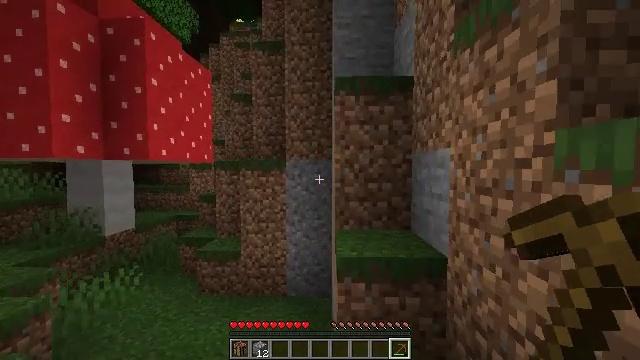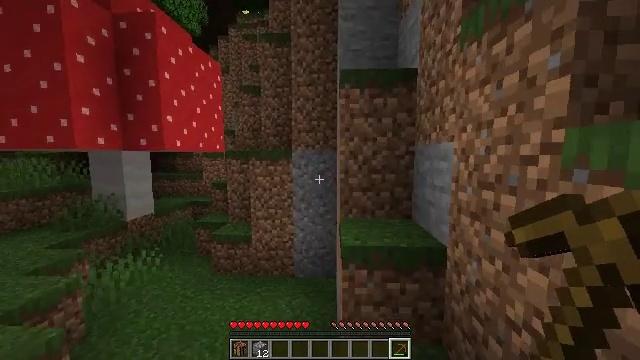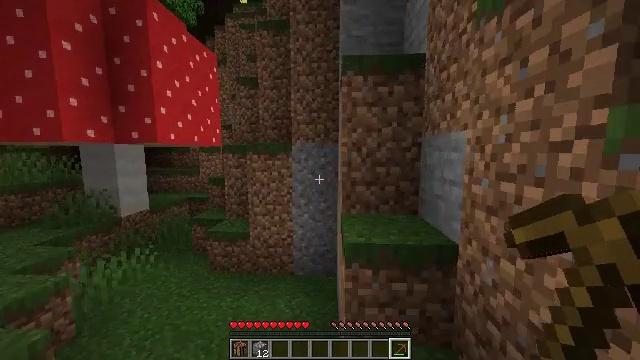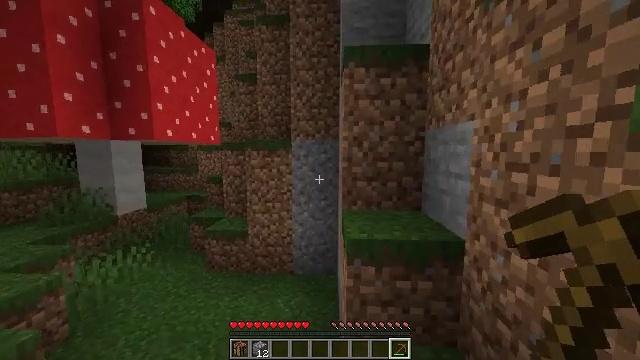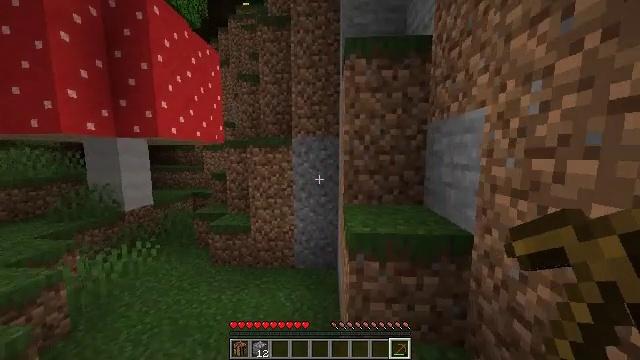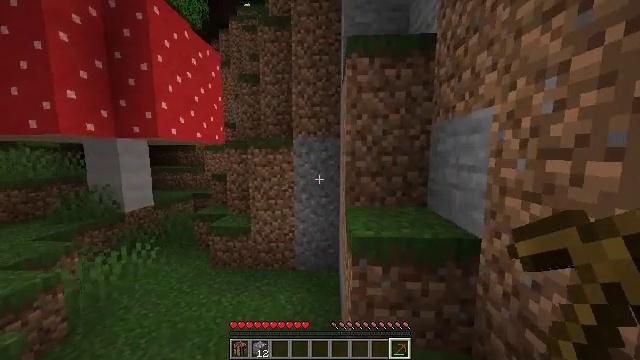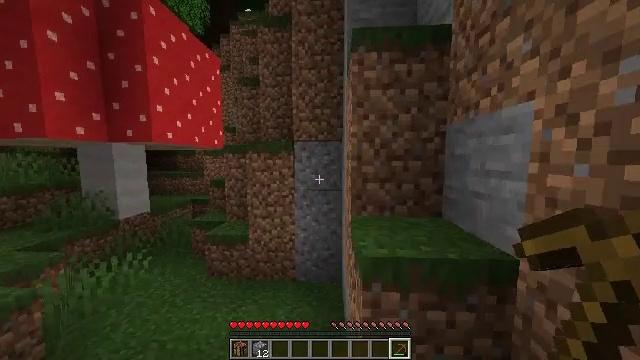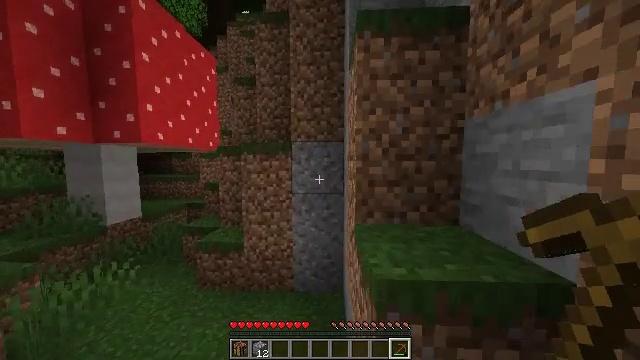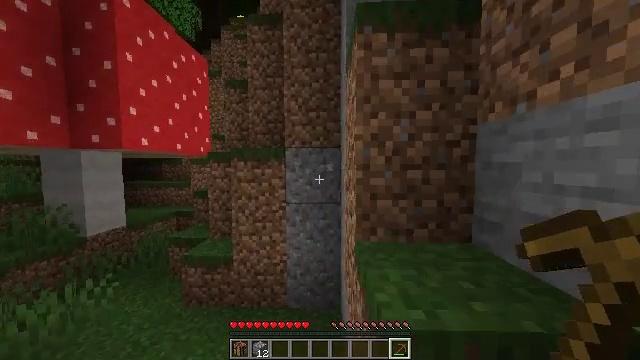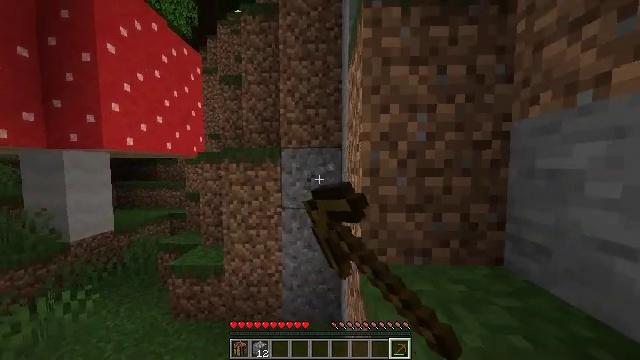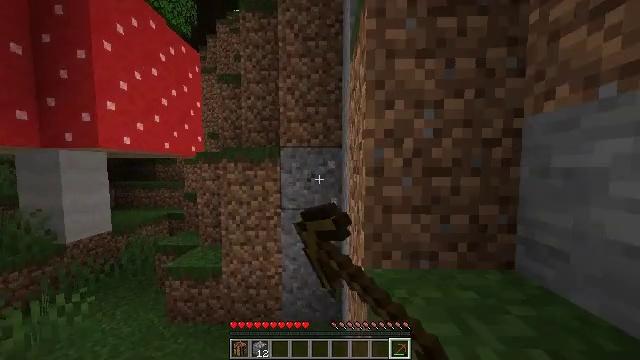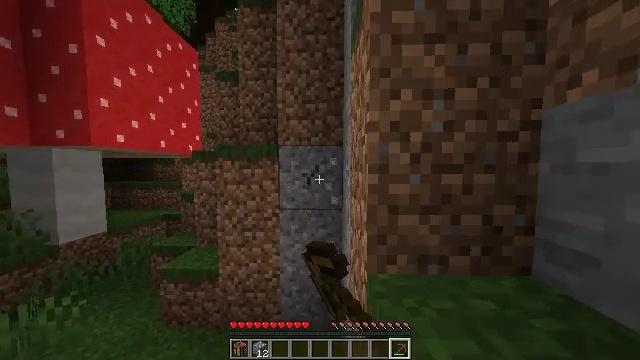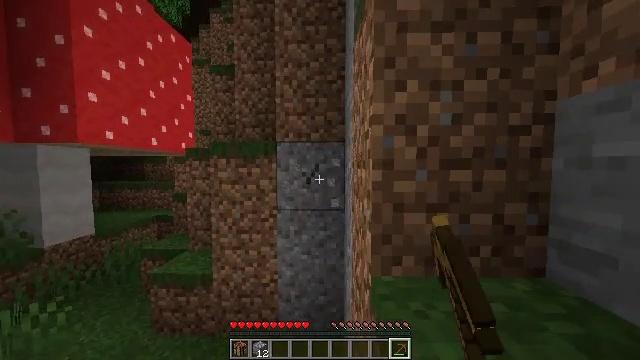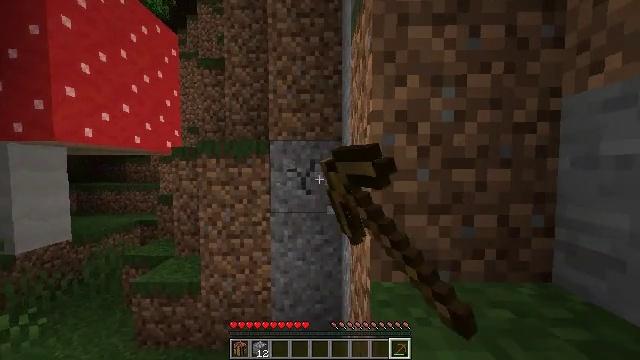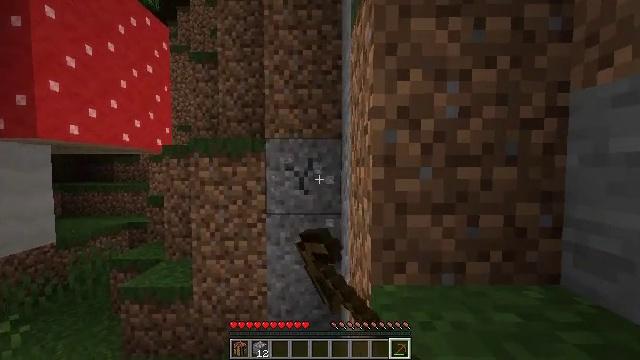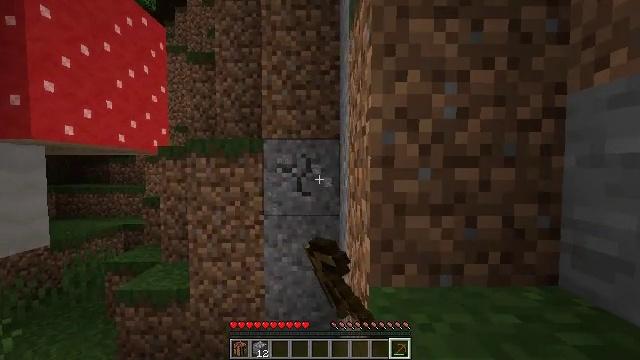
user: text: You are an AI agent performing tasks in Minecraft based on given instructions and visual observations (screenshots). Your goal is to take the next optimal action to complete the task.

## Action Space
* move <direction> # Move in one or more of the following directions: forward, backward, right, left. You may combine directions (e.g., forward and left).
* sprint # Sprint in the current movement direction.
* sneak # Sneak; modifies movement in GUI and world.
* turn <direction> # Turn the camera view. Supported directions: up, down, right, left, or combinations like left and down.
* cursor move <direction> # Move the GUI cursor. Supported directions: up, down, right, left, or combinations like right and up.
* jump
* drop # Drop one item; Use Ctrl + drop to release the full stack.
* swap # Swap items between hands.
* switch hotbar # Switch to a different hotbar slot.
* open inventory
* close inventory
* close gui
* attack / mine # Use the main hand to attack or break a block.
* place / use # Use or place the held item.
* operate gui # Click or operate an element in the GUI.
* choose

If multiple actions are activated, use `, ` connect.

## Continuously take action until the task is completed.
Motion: motion action
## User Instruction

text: Collect gravel for your inventory.
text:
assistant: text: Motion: move forward, sprint, turn left and down, jump
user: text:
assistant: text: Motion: move forward, sprint, jump
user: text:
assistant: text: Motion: move forward, sprint
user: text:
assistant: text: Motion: move forward
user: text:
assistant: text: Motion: move forward
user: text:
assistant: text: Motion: move forward, turn up
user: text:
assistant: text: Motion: move forward
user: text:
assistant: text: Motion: move forward, turn right and up, attack / mine
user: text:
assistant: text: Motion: move forward, attack / mine
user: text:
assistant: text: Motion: move forward, attack / mine
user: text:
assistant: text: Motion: move forward, attack / mine
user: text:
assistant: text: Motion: move forward, attack / mine
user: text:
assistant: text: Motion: move forward, turn right, attack / mine
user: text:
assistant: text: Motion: attack / mine
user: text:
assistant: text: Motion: attack / mine
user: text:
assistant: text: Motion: attack / mine
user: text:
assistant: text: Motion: attack / mine
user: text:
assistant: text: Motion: attack / mine
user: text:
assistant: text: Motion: attack / mine
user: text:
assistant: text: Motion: attack / mine
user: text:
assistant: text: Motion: attack / mine
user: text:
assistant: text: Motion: attack / mine
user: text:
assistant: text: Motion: attack / mine
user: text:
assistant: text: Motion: attack / mine
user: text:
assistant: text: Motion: attack / mine
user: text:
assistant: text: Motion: attack / mine
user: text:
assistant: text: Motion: attack / mine
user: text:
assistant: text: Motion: attack / mine
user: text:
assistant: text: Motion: turn down, attack / mine
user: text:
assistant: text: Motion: attack / mine